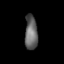
Tissue: lung
Cell type: Endothelial cells
Senescence score: 0.5501
Nuclear area (px): 435
Mean DAPI intensity: 99.218